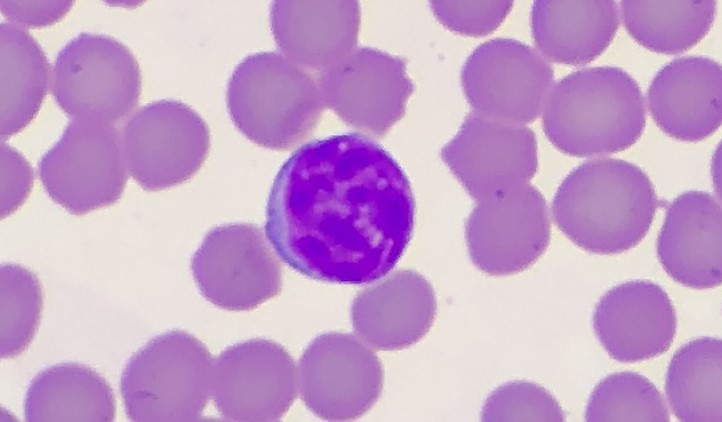
White blood cell type: Lymphocyte